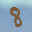
Label: 8